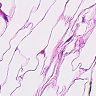
Metastatic tissue present: no